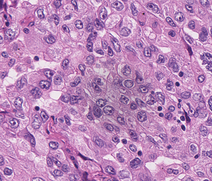
Tumor epithelial tissue: yes
Tumor-associated stroma tissue: no
Normal tissue: no